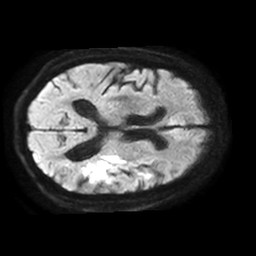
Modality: TRACE
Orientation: axial
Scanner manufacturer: philips
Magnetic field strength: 1.5 T
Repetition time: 3.395 s
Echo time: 0.06922 s